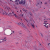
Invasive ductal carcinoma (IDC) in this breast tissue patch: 1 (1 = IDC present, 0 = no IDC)